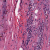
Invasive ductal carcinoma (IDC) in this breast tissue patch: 0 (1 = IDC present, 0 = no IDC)